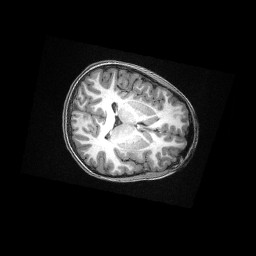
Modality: T1w
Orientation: axial
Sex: male